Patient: sex M, age 69
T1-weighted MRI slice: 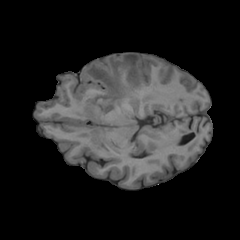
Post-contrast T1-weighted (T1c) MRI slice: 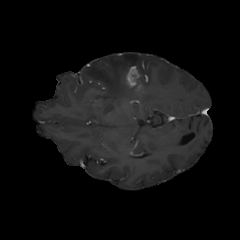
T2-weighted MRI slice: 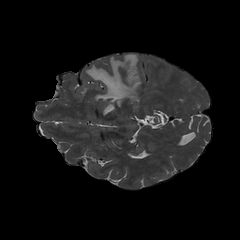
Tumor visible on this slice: yes
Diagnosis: Glioblastoma, IDH-wildtype
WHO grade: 4